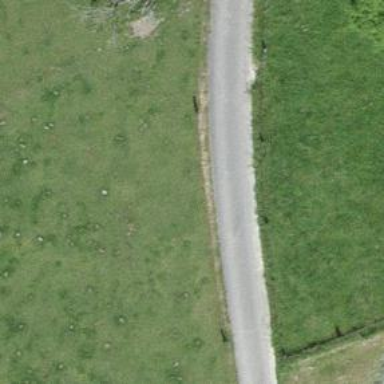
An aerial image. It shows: Well-maintained track road with grade 1 tracktype.